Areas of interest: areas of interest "New Asia Electronics Mall"
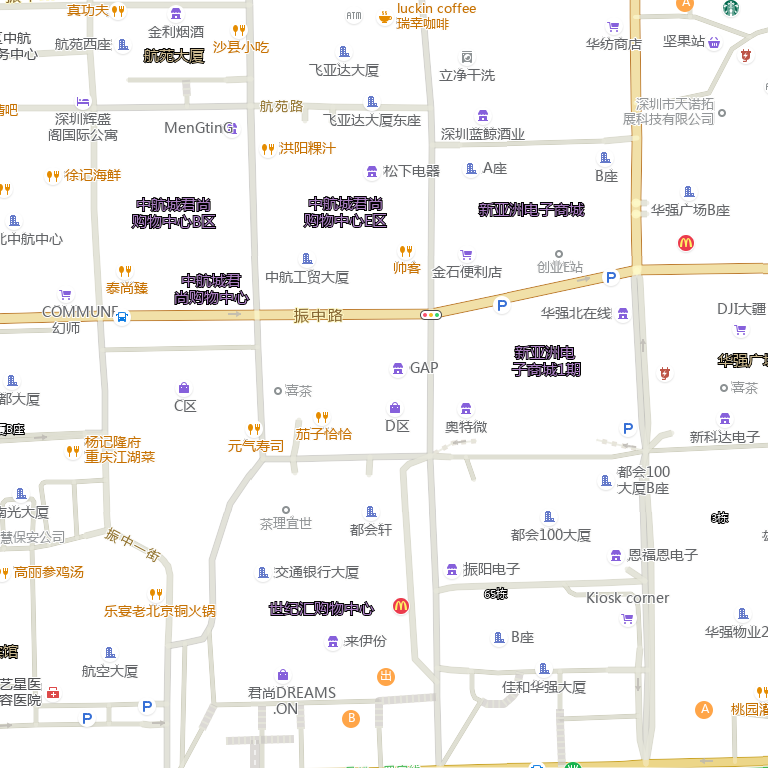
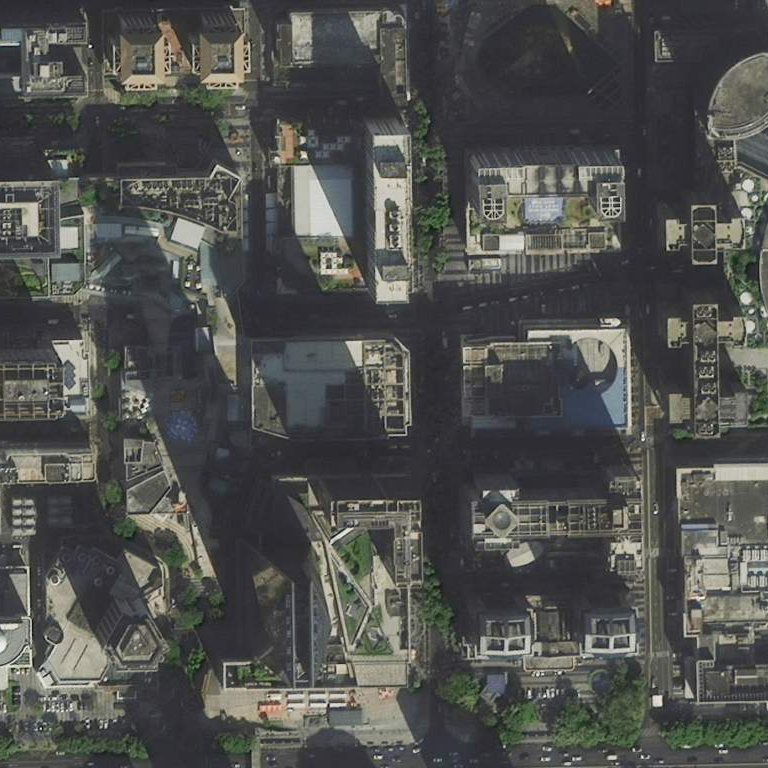